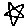
Label: star